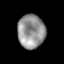
Tissue: lung
Cell type: Epithelial cells
Senescence score: 0.236
Nuclear area (px): 900
Mean DAPI intensity: 147.389